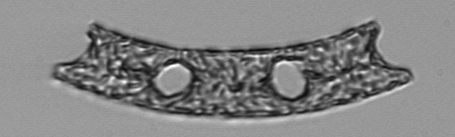
Label: Eucampia